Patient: sex F, age 67
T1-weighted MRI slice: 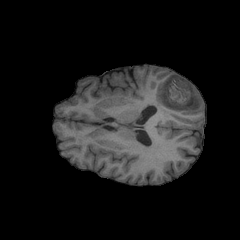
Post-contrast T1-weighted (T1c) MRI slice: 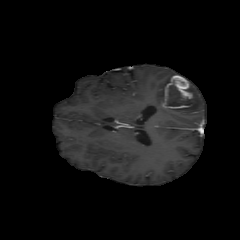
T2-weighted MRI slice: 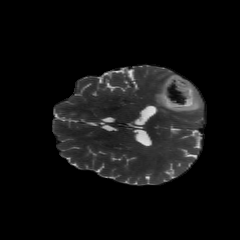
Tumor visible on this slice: yes
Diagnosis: Glioblastoma, IDH-wildtype
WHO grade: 4